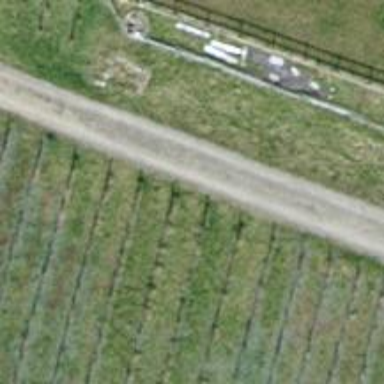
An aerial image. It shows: Pebblestone track with grade2 quality.